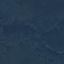
Label: Forest